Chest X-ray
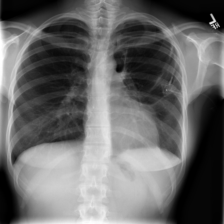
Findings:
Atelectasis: negative
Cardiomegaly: negative
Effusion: negative
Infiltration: negative
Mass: negative
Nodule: negative
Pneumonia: negative
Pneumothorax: negative
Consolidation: negative
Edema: negative
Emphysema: negative
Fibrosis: negative
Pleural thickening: negative
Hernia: negative